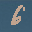
Label: 6